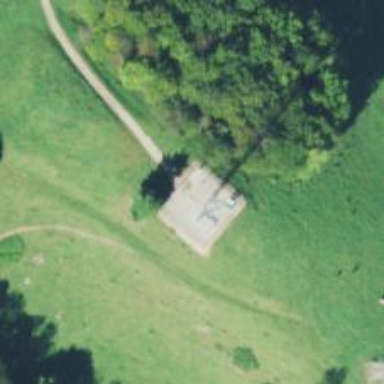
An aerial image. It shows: Lattice mast serving as communication tower.